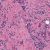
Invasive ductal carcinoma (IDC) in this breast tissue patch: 1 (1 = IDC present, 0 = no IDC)